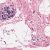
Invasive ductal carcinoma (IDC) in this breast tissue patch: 0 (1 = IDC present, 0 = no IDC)